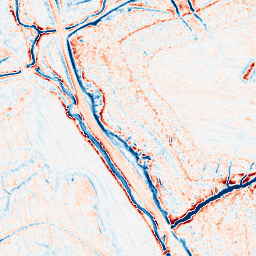
Category: edge_preserving
Decomposition family: anisotropic_diffusion
Decomposition parameters: iterations: 50
kappa: 100
gamma: 0.05
Upsampling method: cubic_catmull_rom
Upsampling parameters: scale: 2
Upsampling scale: 2